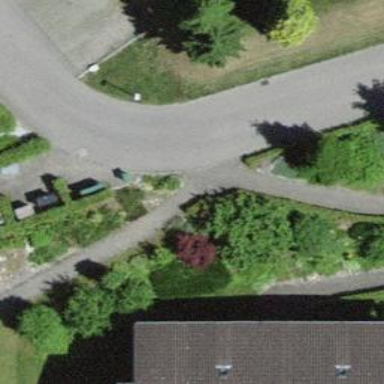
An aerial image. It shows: Residential road with asphalt surface.